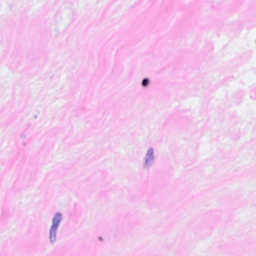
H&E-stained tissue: Breast